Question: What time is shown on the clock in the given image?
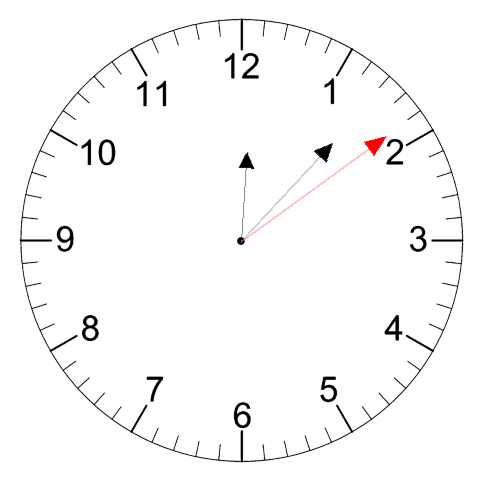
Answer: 12:07:09